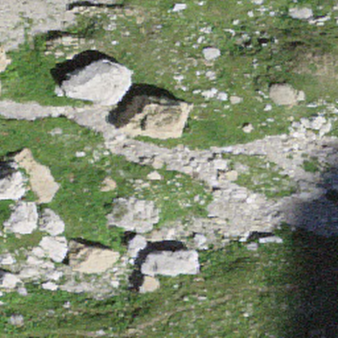
Label: bouldering_area